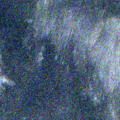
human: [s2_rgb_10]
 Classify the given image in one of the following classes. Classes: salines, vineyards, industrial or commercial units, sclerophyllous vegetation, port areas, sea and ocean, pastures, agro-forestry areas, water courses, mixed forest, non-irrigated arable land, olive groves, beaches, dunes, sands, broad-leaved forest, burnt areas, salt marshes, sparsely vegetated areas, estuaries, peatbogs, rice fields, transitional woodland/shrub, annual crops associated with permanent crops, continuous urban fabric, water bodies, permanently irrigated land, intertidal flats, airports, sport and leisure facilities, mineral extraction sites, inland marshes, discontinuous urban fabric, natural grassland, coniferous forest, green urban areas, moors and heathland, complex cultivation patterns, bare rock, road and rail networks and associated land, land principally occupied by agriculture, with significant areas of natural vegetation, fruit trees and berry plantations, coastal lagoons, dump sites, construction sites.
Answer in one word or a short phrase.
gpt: water bodies